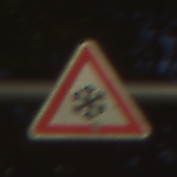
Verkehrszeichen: SchneeOderEisglaette
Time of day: SunriseSunset
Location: Outdoor (Nature)
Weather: PartlyCloudy
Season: NotSpecified
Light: Natural